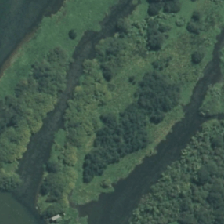
Land cover: herbaceous_freshwater_vege